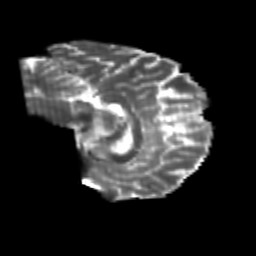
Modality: T2w
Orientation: sagittal
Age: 26
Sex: male
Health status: healthy
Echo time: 0.074 s